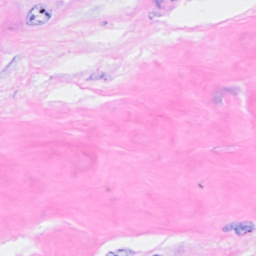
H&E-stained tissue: Breast